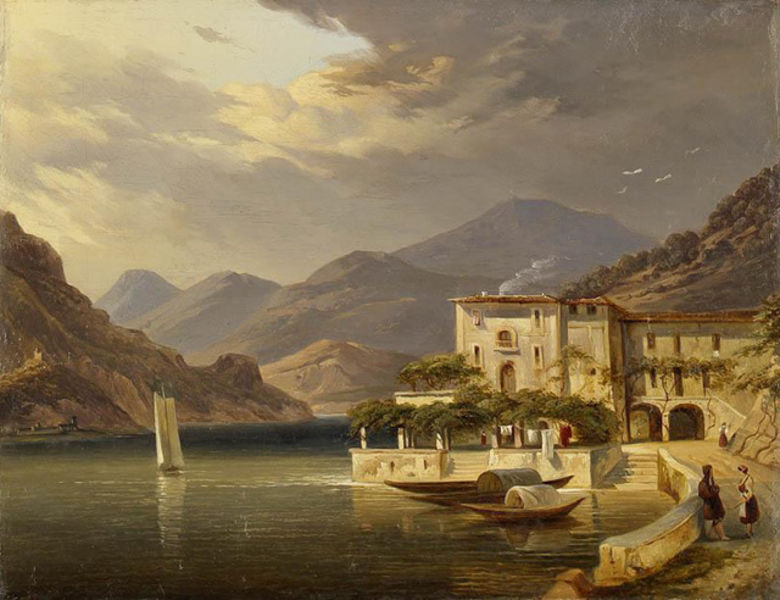
Titel: Blick auf Bellaggio am Comersee
Künstler: Carl Ludwig Frommel
Standort: Karlsruhe
Institution: Staatliche Kunsthalle Karlsruhe
Schlagwörter: beige, berg, bäume, himmel, arch, arches, architecture, blue, men, oil, people, red, stairs, steps, white, window, women, conversation, country, dress, frauen, gray, green, grey, manet, meeting, painting, skirt, talking, wall, windows, woman, yellow, reflection, brown, perspective, railing, paar, smoke, cliff, cloud, clouds, life, man, rock, rocks, sky, tree, boat, building, hill, hills, house, lake, landscape, mountain, mountains, nature, ocean, peasant, sea, see, ship, shore, water, waves, horizontal, houses, island, roof, sun, trees, coast, grass, light, river, stream, dusk, path, plants, road, villa, castle, hillside, shadow, bird, walking, birds, fly, flying, french, romantic, couple, boats, cloudy, sail, seascape, wet, door, bridge, town, sunlight, italy, sunshine, valley, city, haus, monet, cape, clothes, archway, temple, gate, italian, mansion, venice, boot, wasser, harbor, bush, canoe, home, lanscape, gebäude, wolken, seaside, ships, bay, fresco, chimney, fishing, genre, dawn, land, port, segel, fenster, sails, landschaft, eastern, standing, sommer, sunburst, dali, weg, spiegel, greece, europe, rail, sailboat, date, countryside, riverside, dorf, barbizon, laundry, overcast, foliage, morning, gondola, vögel, scenery, soft, treppe, punt, berge, italien, colorism, häuser, fgh, marine, tress, 1800, tunnel, blur, rays, quiet, 1700, nture, seagulls, lakeside, giorgione, tiziano, segelschiff, segelschiffe, schlucht, mediterranean, bot, segeln, botte, bote, unterhaltung, wäsche, frühling, anblick, manierismus, romantizismus, gcfgh, fghfgh, body of water, sail boats, itailian, h20, drying clothes, roda, smake, lcouds, como, girls talking